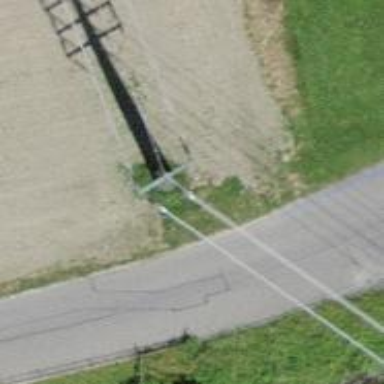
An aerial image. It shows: Concrete power pole.